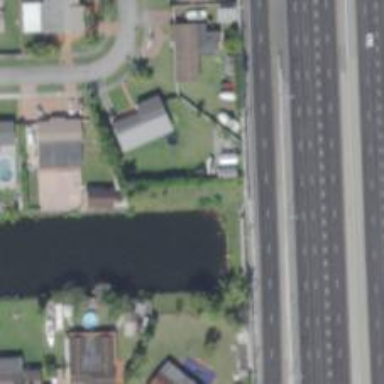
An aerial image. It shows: Canal.